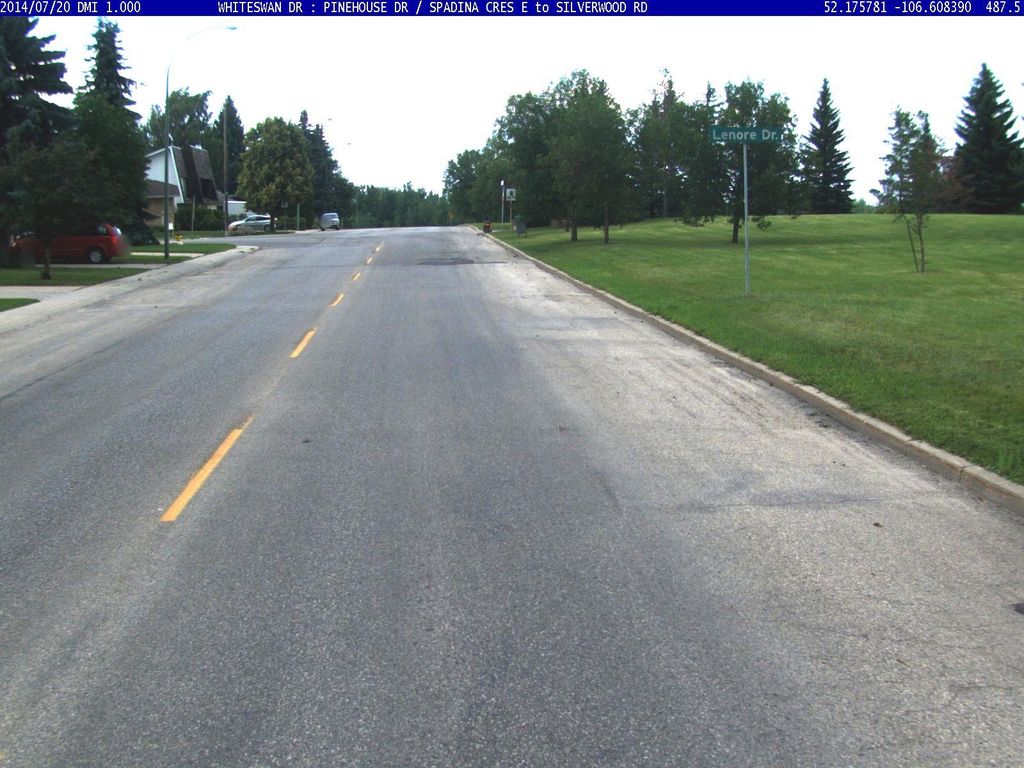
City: saskatoon